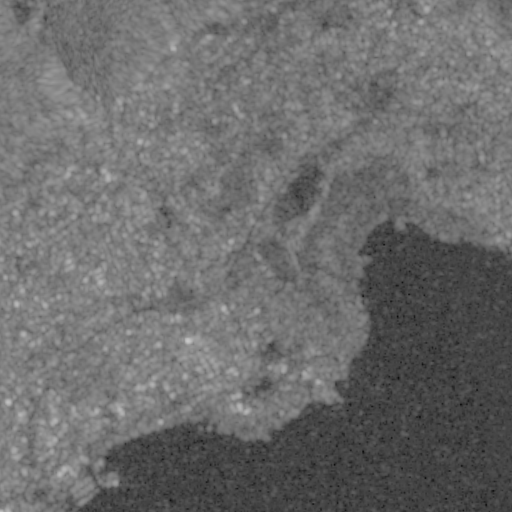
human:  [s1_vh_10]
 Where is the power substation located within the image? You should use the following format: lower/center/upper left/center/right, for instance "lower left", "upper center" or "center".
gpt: The power substation is located in the lower left of the image.
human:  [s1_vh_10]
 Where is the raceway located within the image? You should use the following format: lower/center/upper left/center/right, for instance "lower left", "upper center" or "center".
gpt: The raceway is located in the lower center of the image.
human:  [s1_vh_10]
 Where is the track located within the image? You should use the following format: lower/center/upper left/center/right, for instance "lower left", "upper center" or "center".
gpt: The track is located in the lower center of the image.
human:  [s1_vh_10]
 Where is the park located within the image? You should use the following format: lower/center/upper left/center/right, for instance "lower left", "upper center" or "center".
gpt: There is no park in the image.

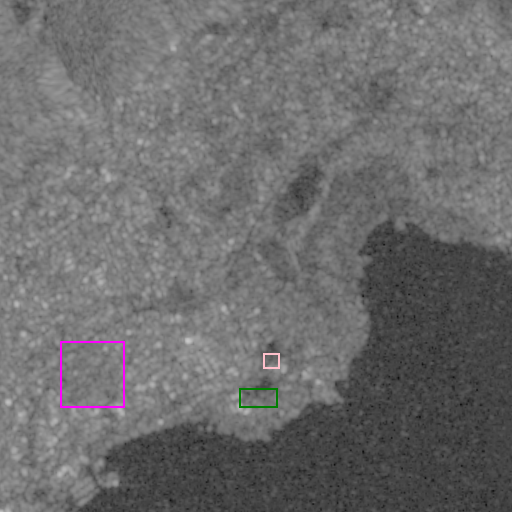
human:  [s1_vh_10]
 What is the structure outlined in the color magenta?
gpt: The structure outlined in magenta is a park.
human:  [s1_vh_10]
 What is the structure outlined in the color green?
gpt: The structure outlined in green is a parking lot.
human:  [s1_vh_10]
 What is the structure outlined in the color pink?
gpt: The structure outlined in pink is a track.
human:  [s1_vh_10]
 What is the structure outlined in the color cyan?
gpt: There is no cyan outline.